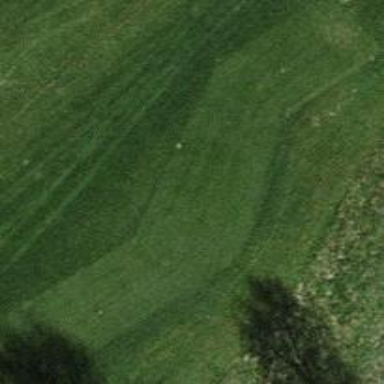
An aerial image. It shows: Grassy area designated as golf tee.